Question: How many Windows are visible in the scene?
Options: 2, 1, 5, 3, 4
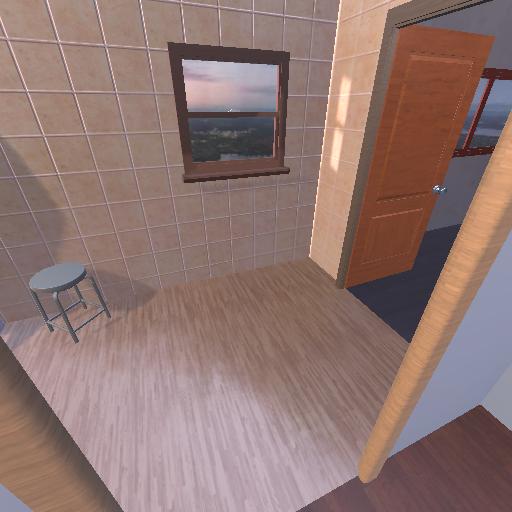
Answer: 2